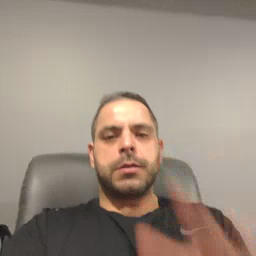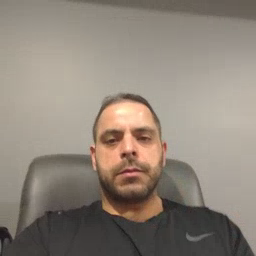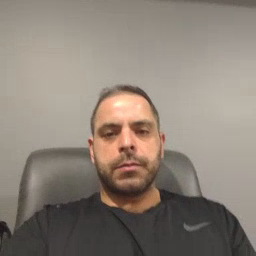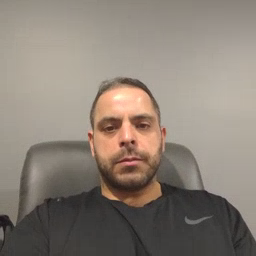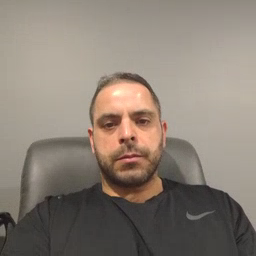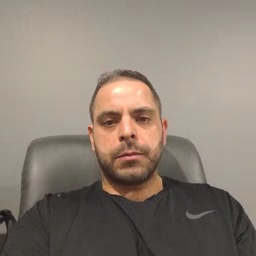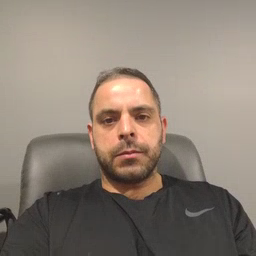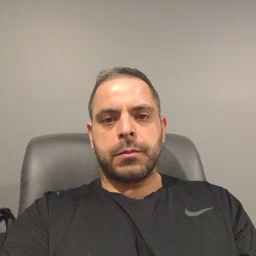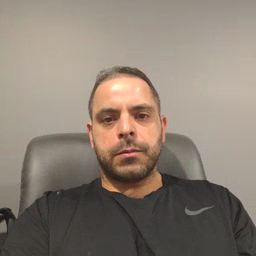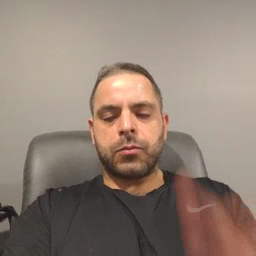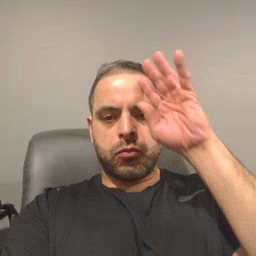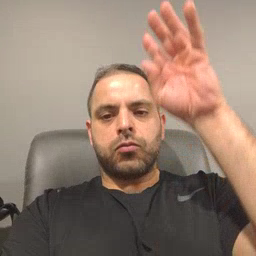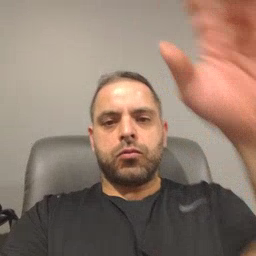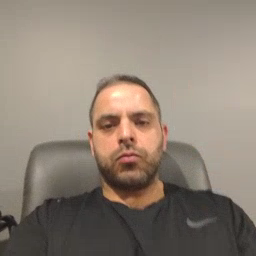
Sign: pretend